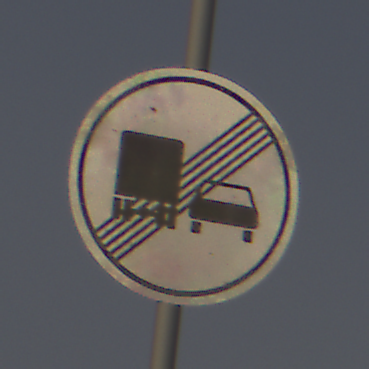
Verkehrszeichen: EndeUeberholverbotKraftfahrzeuge
Umgebung: Outdoor, Nature
Tageszeit: MorningAfternoon
Wetter: PartlyCloudy
Licht: Natural
Jahreszeit: NotSpecified
Kontrast: MediumContrast